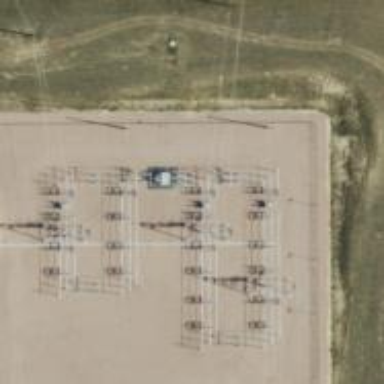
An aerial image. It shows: Switch used for power control.